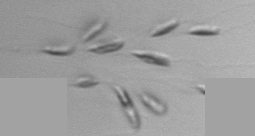
Label: Dinobryon